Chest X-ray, PA view. Patient: 54 years old, sex F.
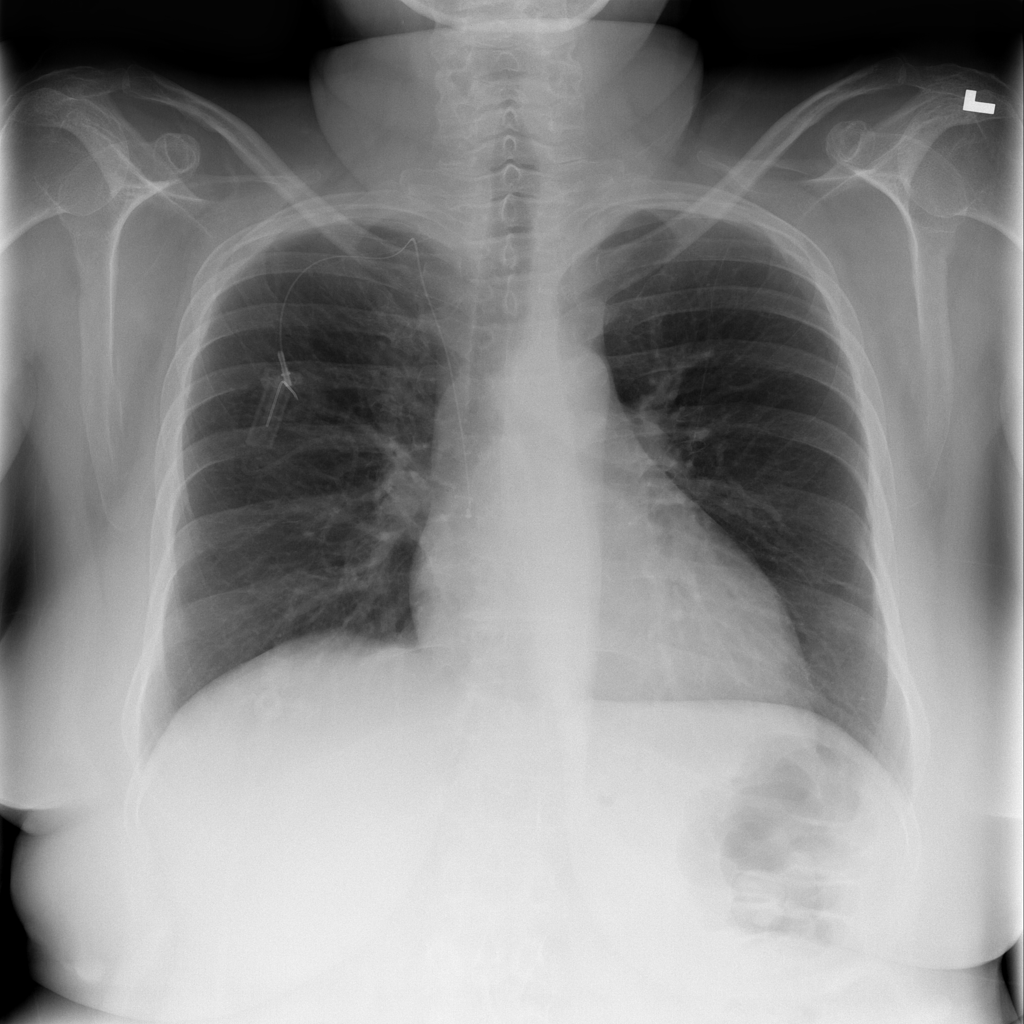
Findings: No Finding